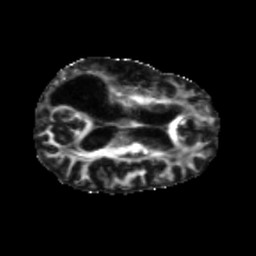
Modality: FA
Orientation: axial
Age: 65
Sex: female
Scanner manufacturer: siemens
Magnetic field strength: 3 T
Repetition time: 5.25 s
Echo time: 0.08 s